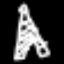
Label: The Eiffel Tower